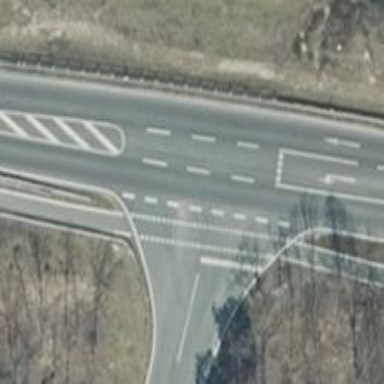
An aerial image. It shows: Secondary road with asphalt surface.